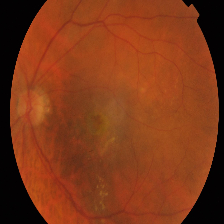
Diabetic retinopathy grade: Proliferative DR